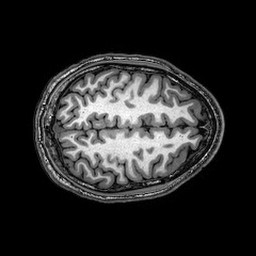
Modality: T1w
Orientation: axial
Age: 20
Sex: male